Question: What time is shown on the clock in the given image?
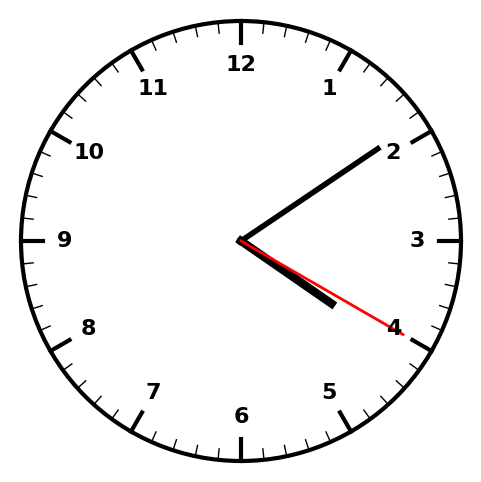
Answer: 04:09:20